Question: i have created a data frame like this:
'''
d = {"one":[1,2,3],"two":[[["c",3],["a",4]],["b",5],["a",6]]}
pd.DataFrame(d)
'''
My question is: how do i filter out a new data frame that column "two" contains only "a"

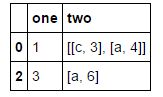
Answer: This should do it for you :
'''
df.loc[df["two"].astype(str).str.contains("a")]
'''